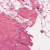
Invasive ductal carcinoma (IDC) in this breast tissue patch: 0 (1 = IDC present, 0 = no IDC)